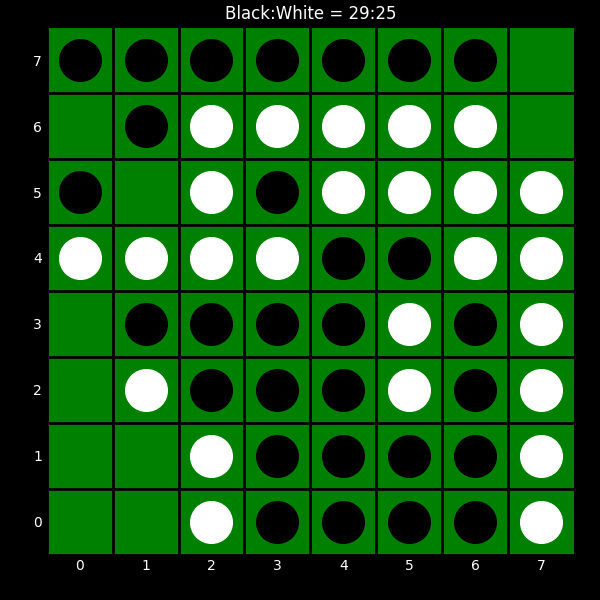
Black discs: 29
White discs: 25